Question: when testing my website using Opera Mobile, I discovered some serious problems which I've no idea why they happen and how to fix them.
Here's a comparison between FF (Windows) and Opera Mobile (FF renders as expected):

<URL>
Here are the differences:
1. 1st image looks weird.
2. 4th image disappeared.
3. Images has partially/missing border-radius.
4. box-shadow is missing.
I'm pretty sure that the 'box-shadow' and 'border-radius' are the main cause for the problems, because when removing them everything looks fine.
I would like to know why it occur and how to fix it....
Thank you very much!
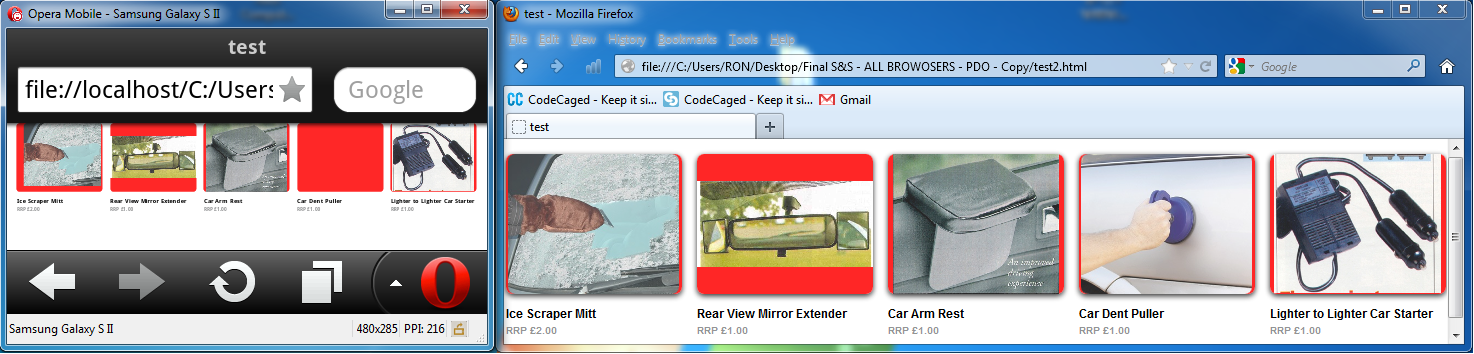
Answer: When you are removing 'opacity' does it work better? It seems there is a very unfortunate bug mixing box-shadow and opacity. And it is tracked by CORE-39908 at Opera. I will add your example jsfiddle example to the bug report.